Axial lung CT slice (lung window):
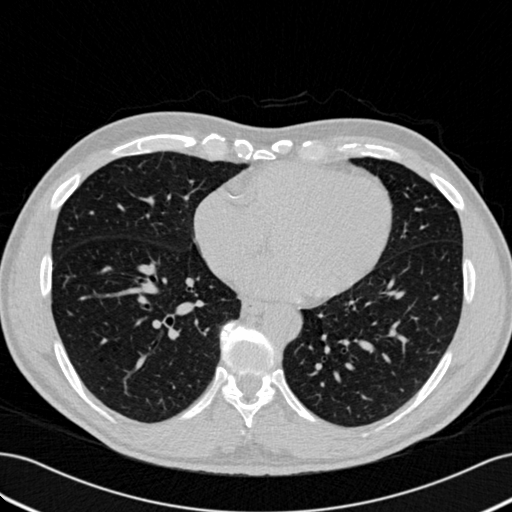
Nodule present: no